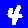
Digit: 4